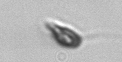
Label: Cryptophyta